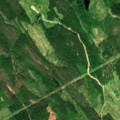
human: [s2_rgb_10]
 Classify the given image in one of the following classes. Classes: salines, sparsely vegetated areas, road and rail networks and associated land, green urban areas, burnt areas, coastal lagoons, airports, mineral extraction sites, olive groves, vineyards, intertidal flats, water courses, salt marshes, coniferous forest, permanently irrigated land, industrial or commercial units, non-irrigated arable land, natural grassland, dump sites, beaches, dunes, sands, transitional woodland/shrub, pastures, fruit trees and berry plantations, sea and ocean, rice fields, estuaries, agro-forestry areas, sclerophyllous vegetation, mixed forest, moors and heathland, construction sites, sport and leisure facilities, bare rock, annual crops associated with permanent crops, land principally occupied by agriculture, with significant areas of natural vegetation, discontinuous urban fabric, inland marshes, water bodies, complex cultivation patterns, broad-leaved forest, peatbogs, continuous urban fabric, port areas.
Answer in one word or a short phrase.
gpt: coniferous forest, mixed forest, transitional woodland/shrub